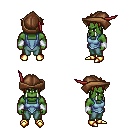
a pixel art fantasy rpg character, male body template, orc, green skin, blue vest, teal pants, dark blonde bedhead hairstyle, leather cap, white cloth bracers, gold boots, four views (front, back, left, right), 2x2 character sprite sheet, small pixel art, hard edges, no anti-aliasing